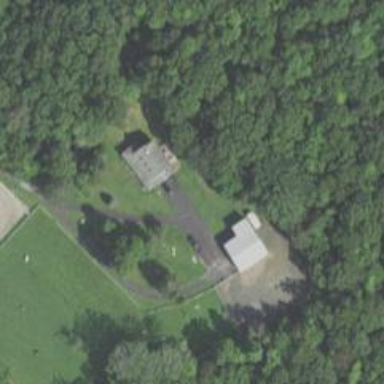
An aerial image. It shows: Driveway leading to service road.